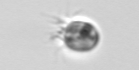
Label: Balanion